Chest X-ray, PA view. Patient: 30 years old, sex M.
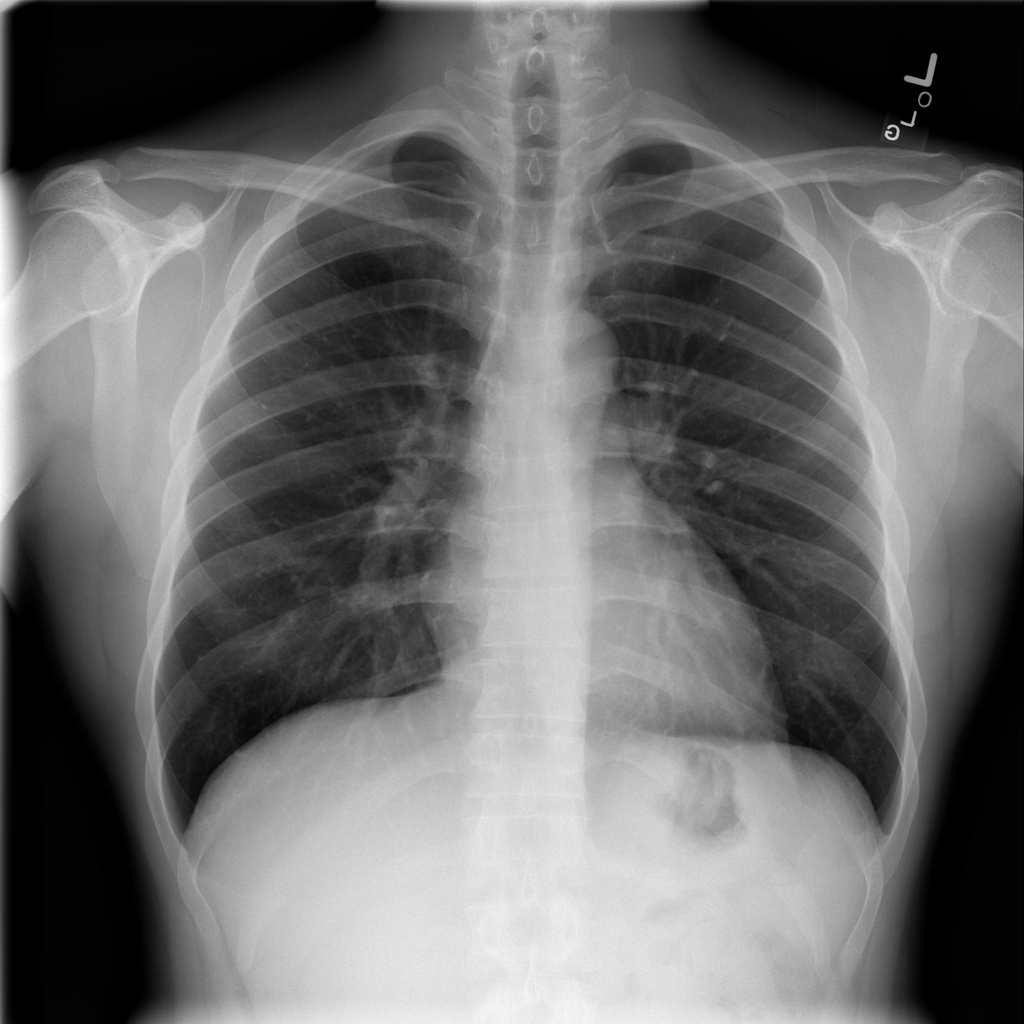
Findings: No Finding